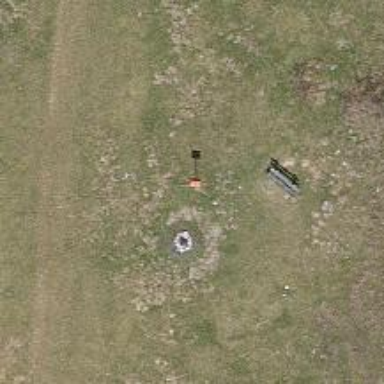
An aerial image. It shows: Pole supporting roof covering pipeline marker.